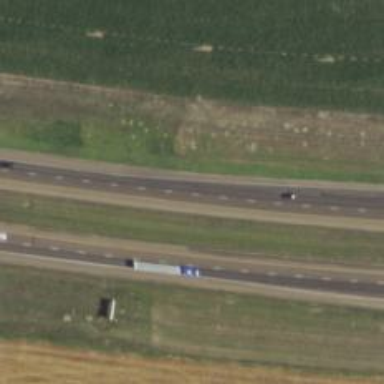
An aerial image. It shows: Dash road marking.